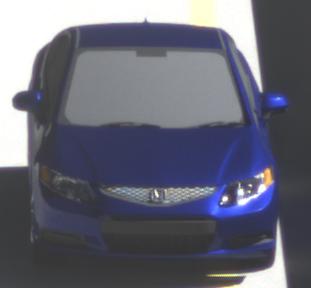
Make: Honda
Model: Civic Limousine 1.8
Detailed model: Civic (IX) Limousine
Model produced from: 2014/05
Model produced until: 2017/06
Doors: 4
Color: blue
Road condition: dry road
Daytime: midday
Contrast: high contrast